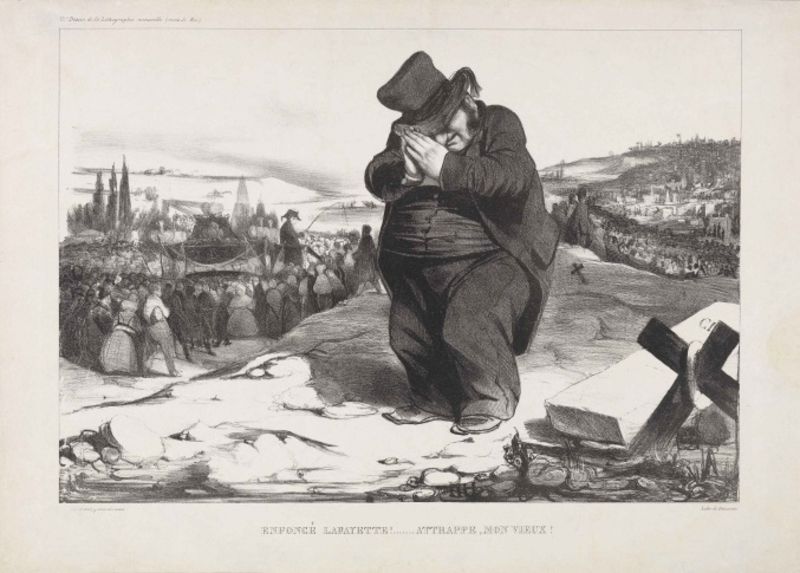
Titel: Enfoncé LaFayette!...Attrappe, mon vieux!
Künstler: Honoré Daumier
Standort: Karlsruhe
Institution: Staatliche Kunsthalle Karlsruhe
Schlagwörter: baum, berg, dunkel, felsen, gruppe, himmel, mann, schatten, weiß, wolken, bäume, frauen, landschaft, menschen, stadt, ufer, frankreich, frau, grau, haar, hintergrund, hut, kleid, licht, männer, nase, schwarz, strasse, vordergrund, zeichnung, ausblick, haus, schloss, schnee, weg, wolke, leute, masse, menge, versammlung, zylinder, alt, anzug, bart, hemd, hose, jacke, bibel, falten, gesicht, hinrichtung, mensch, rahmen, stehen, stein, steine, tod, trauer, hände, signatur, erde, feld, horizont, häuser, hügel, pappeln, kirche, sonne, wege, boden, haare, mantel, personen, zilinder, england, traurig, wald, reiter, zypressen, schrift, papier, haltung, schuhe, acker, hols, berge, zug, dorf, grafik, graphik, klein, winter, kutsche, schriftzug, französisch, angst, krieg, schlacht, frack, karikatur, dick, gefaltet, hutband, balken, platte, allein, knöpfe, sakko, weste, panorama, fett, tusche, deckel, unterschrift, buch, glaube, kreuz, geld, traurigkeit, weinen, druck, druckgraphik, felsig, schwarzweiss, radierung, stich, seite, illustration, karrikatur, revolution, satire, text, zeitung, demo, bürger, menschenmasse, hässlich, kutscher, peitsche, volk, friedhof, tanne, beten, gebet, schuh, menschenmenge, schaulustige, tinte, kotletten, daumier, dicker mann, honore daumier, karte, verzweiflung, beerdigung, begräbnis, kreuze, sarg, gefaltete hände, grab, karg, reise, wams, wrack, gemeinde, mönch, schwaru, baldachin, bettler, prozession, umzug, pinien, sammlung, zwerg, töten, kupferstich, sünde, betend, trauernde, menschenzug, bitten, legende, kummerbund, angler, hexe, weiter, steige, betender, shcrift, hände falten, zilynder, grabstein, gnom, bude, grabplatte, totengräber, trauerfeier, beter, riese, betet, pest, s/w, scahtten, trauerzug, honore, moloch, leichenzug, einzelner, dicker, beten hände, wampe, lafayette, osa, steim, kleidn, trauernder, trauermarsch, totenzug, folk, 19. jahrhundert, b, vieux, hse, mmann, schuhte, treauer, mnenschen, begräbniss, paapel, diicker, stadtt, prozession#, porzession, liliput, gulliver, kutcher, hezenverbrennung, singatur, trauermasch, diker, pyresse, citoyen, stadt (hintergrund), wemenschen, vieuw, bneten mann